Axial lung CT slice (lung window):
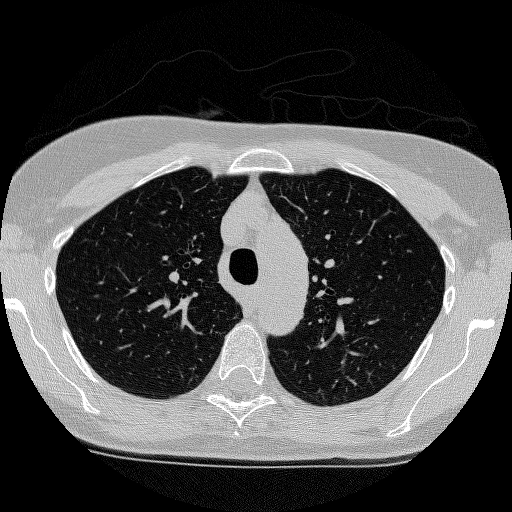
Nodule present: no